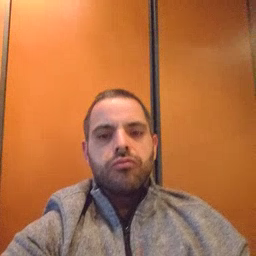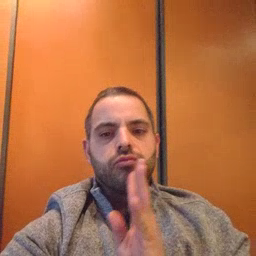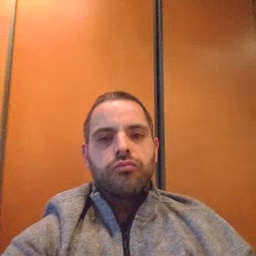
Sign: talk